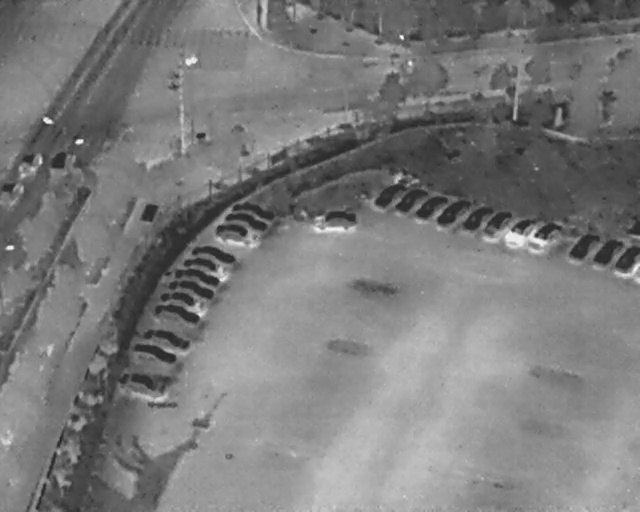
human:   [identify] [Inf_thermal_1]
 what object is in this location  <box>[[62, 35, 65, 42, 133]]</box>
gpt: <ref>1 small car at the center</ref>